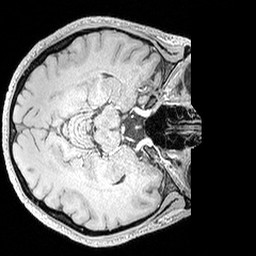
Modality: MP2RAGE
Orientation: axial
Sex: male
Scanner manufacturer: siemens
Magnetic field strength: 3 T
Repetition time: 5 s
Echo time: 0.00292 s